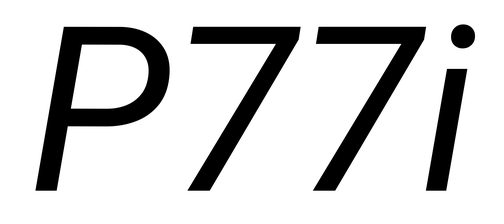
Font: Roboto-Italic_Italic